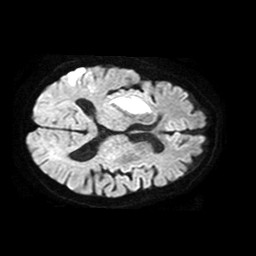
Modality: TRACE
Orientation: axial
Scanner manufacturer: philips
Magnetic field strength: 1.5 T
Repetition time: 3.877 s
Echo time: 0.09873 s